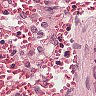
Metastatic tissue present: no